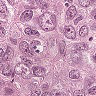
Metastatic tissue present: yes